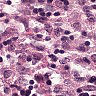
Metastatic tissue present: no